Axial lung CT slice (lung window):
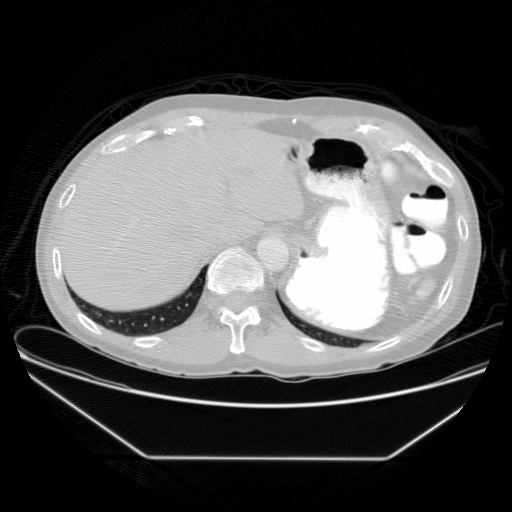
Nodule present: no